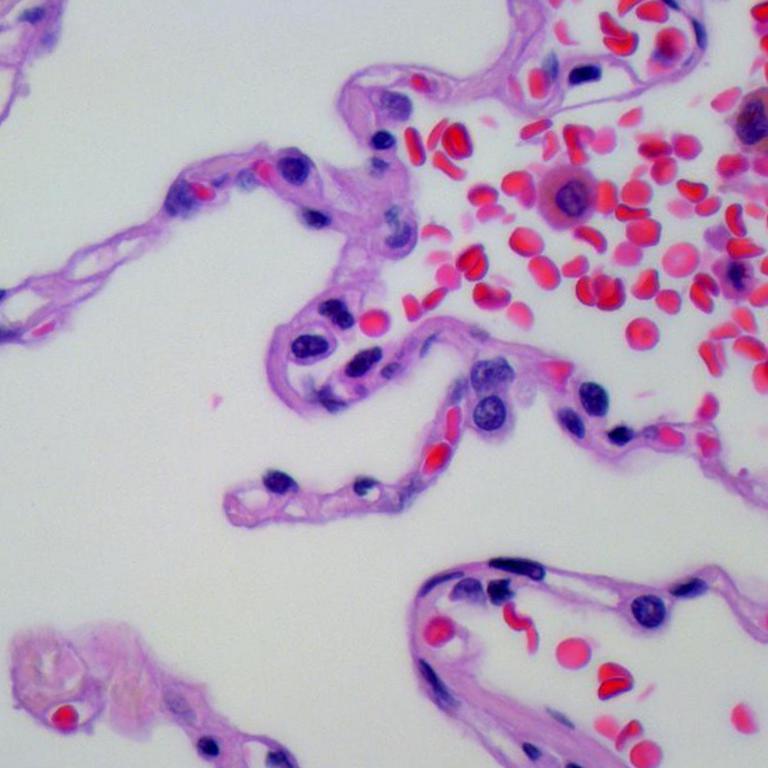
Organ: lung
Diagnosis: benign